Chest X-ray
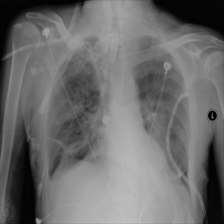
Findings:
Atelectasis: negative
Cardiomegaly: negative
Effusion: positive
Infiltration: positive
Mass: negative
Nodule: negative
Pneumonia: negative
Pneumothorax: negative
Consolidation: negative
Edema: negative
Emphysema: negative
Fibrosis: negative
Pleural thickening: negative
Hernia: negative